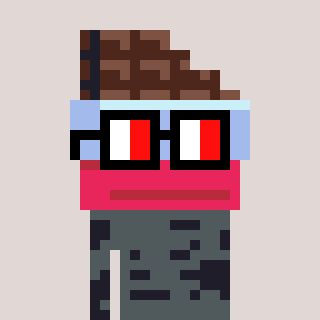
a pixel art character with square glasses with black frames and red eyes, a chocolate-shaped head and a grayscale-colored body on a warm background